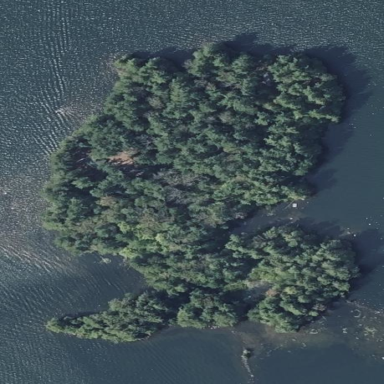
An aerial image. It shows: Image showing island.